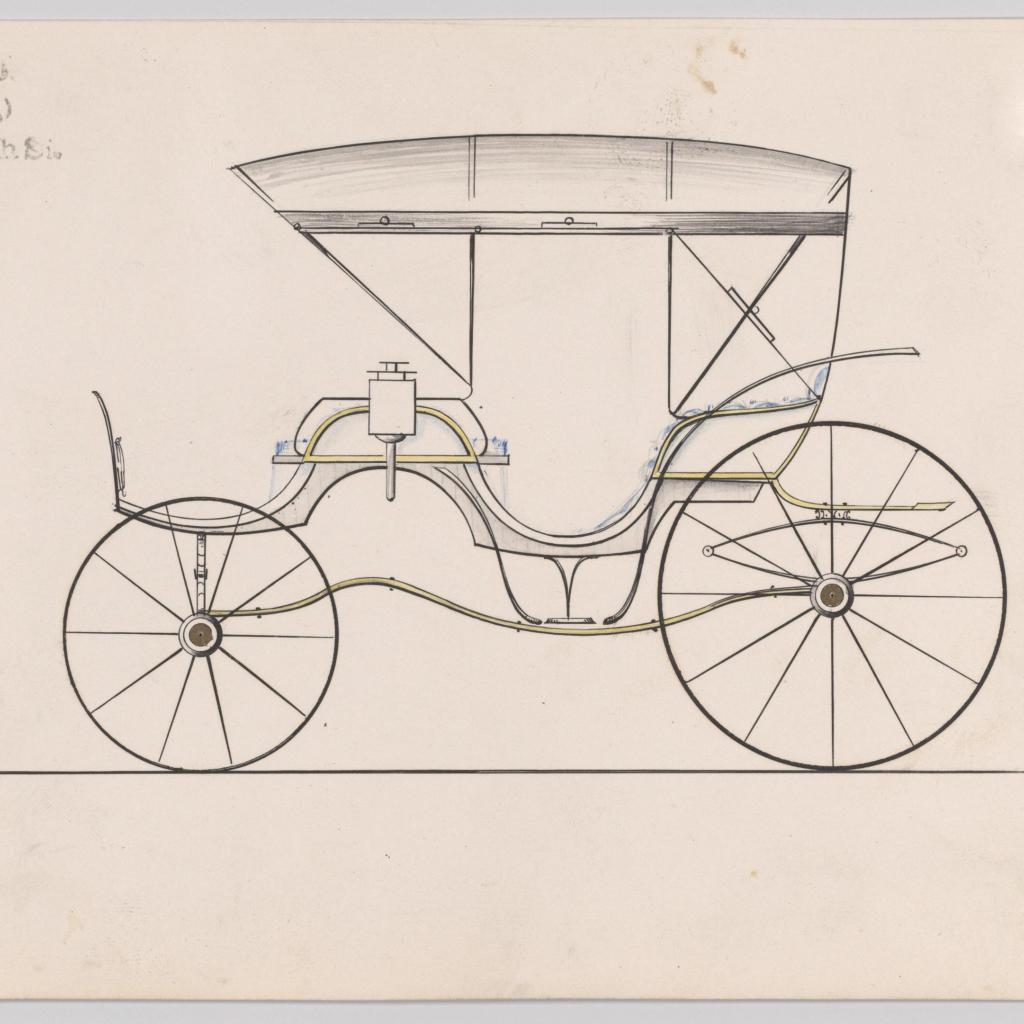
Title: Design for 6 seat Phaeton, no. 3288
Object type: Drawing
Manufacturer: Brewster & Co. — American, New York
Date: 1877
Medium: Pen and black ink watercolor and gouache
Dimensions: Sheet: 5 3/4 x 8 15/16 in. (14.6 x 22.7 cm)
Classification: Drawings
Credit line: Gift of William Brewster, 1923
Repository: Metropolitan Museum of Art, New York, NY